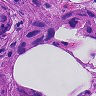
Metastatic tissue present: yes